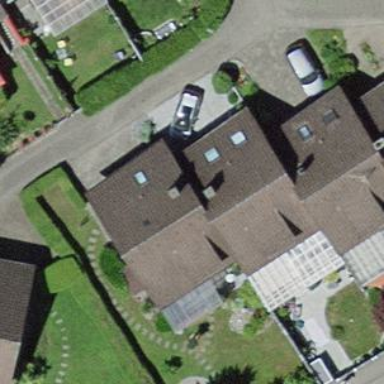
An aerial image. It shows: Gabled roofed house.